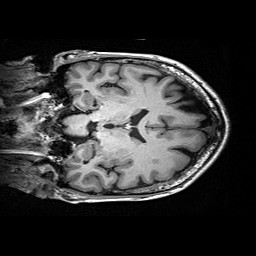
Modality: T1w
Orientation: coronal
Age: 61
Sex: female
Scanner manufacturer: siemens
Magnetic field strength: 3 T
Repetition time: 2.2 s
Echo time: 0.00245 s